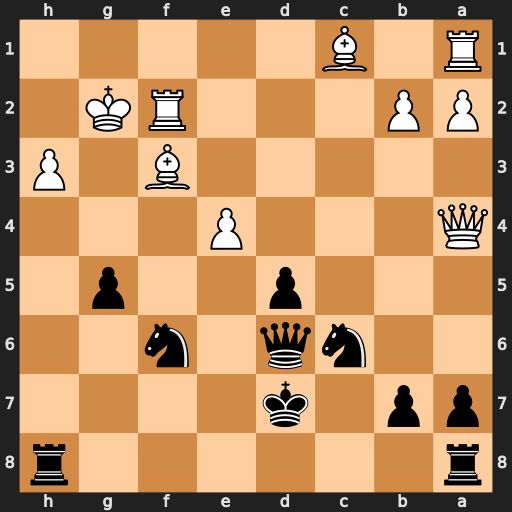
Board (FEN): r6r/pp1k4/2nq1n2/3p2p1/Q3P3/5B1P/PP3RK1/R1B5
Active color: b
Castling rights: -
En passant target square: -
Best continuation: g4 Bxg4+ Nxg4